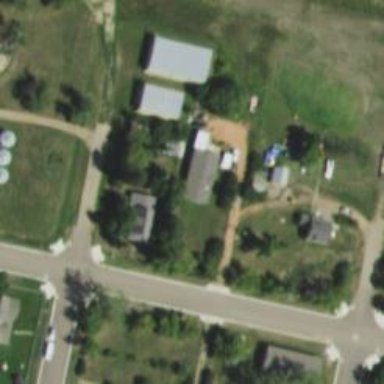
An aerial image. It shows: Alley classified as service road.